Field crop: tomato
Growth stage: 2
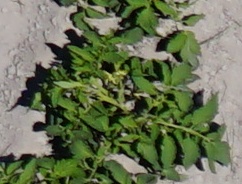
Species: tomato